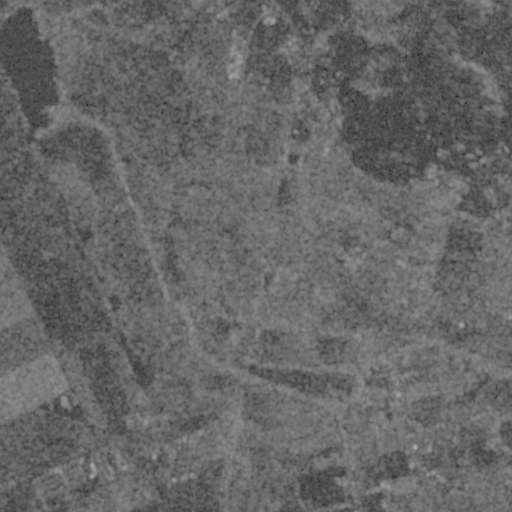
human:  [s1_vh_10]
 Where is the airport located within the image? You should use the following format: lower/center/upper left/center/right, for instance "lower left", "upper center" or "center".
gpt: The airport is located in the lower left of the image.
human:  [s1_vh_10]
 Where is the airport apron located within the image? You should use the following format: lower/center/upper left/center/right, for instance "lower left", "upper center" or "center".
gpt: The airport apron is located in the lower left of the image.
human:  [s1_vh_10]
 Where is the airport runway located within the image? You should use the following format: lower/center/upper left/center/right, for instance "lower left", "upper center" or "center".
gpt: The airport runway is located in the lower left of the image.
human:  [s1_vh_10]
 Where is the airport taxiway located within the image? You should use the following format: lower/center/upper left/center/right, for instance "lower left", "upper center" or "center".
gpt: The airport taxiway is located in the lower left of the image.
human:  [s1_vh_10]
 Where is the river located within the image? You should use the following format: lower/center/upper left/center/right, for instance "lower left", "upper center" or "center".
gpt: The river is located in the upper left of the image.
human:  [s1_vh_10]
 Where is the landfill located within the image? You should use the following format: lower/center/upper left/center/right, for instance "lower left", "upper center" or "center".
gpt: There is no landfill in the image.

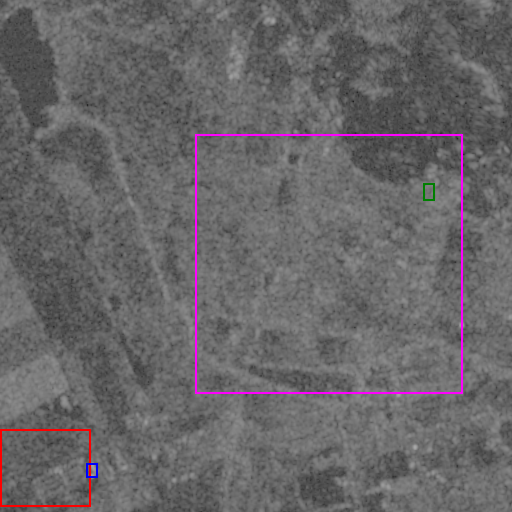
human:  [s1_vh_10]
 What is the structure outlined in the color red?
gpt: The structure outlined in red is an airport.
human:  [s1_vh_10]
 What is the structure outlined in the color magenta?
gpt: The structure outlined in magenta is a crop field.
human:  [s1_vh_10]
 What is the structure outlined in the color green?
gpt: The structure outlined in green is a building.
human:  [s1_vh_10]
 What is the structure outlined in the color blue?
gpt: The structure outlined in blue is a building.
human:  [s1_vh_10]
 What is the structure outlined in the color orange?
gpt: There is no orange outline.